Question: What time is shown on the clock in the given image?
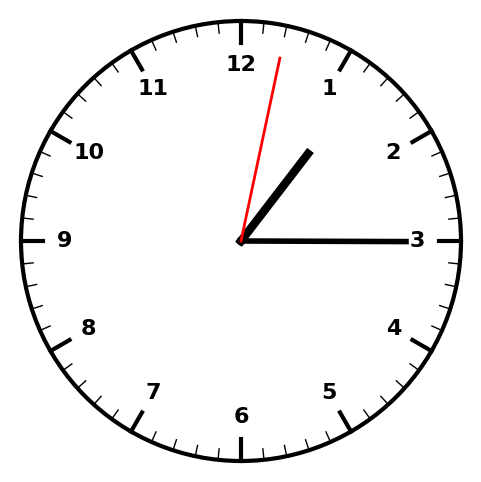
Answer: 01:15:02